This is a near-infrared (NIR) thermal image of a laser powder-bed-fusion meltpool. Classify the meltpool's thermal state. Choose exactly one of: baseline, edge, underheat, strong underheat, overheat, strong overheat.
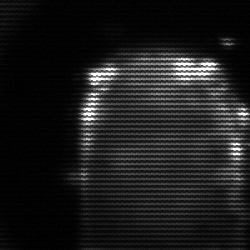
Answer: baseline